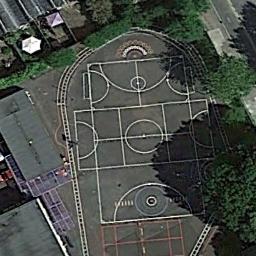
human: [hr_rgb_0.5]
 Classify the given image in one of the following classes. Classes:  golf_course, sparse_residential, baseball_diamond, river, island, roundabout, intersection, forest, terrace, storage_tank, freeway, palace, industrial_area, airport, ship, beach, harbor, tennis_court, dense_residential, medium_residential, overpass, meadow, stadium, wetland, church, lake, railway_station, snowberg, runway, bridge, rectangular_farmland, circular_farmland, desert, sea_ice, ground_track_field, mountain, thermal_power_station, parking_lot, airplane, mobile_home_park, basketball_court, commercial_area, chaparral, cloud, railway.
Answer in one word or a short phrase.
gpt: basketball_court